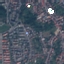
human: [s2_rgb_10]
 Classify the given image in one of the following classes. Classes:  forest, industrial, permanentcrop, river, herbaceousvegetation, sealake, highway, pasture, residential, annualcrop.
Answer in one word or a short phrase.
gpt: Residential